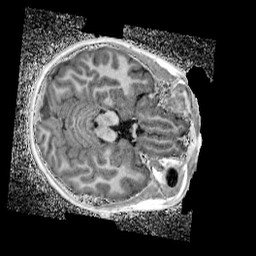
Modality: UNIT1_denoised
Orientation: axial
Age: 10
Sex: female
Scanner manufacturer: siemens
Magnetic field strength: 3 T
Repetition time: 4 s
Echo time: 0.00299 s